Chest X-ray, PA view. Patient: 49 years old, sex F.
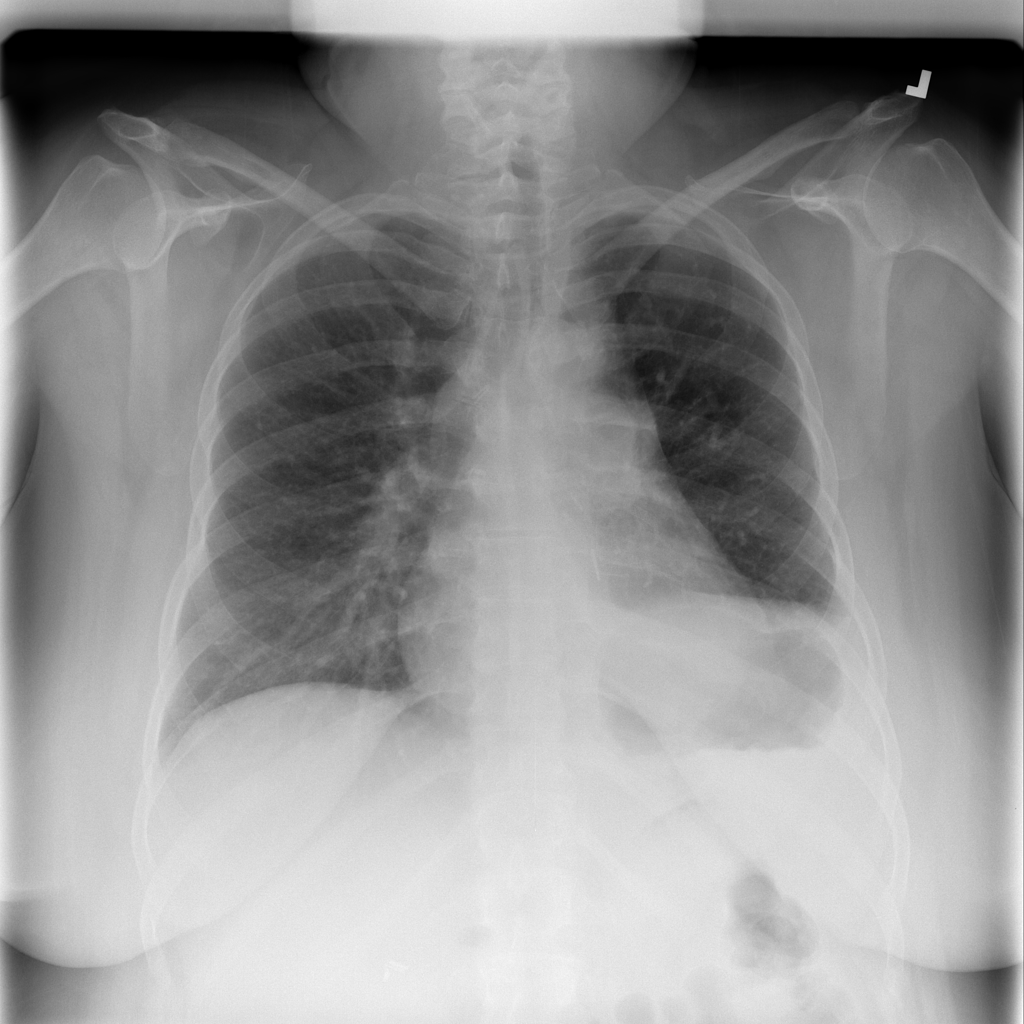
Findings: No Finding